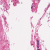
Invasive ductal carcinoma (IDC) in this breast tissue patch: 0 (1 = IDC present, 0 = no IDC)